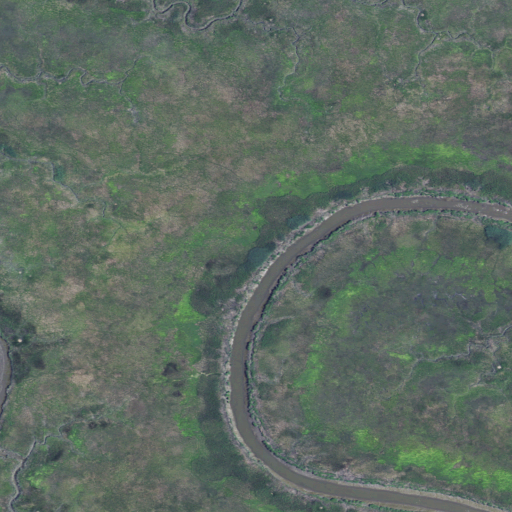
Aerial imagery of island in Delaware named Ragged Island containing only herbaceous wetlands